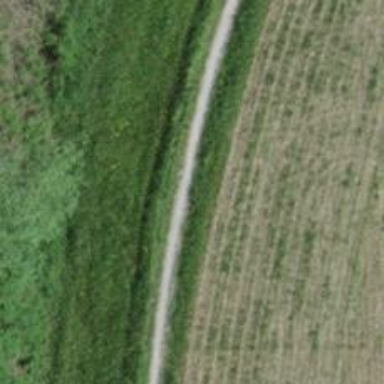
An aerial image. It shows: Unpaved path.